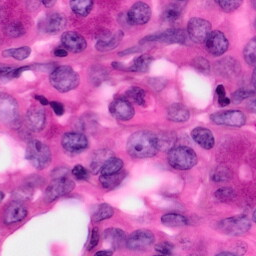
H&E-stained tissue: Pancreatic